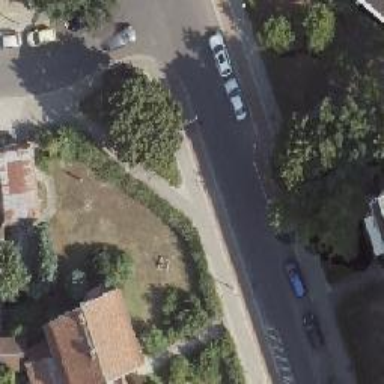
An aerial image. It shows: Residential road with asphalt surface. There are sidewalks on both sides. There is cycle lane on the left and cycle track on the right.